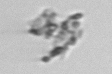
Label: detritus